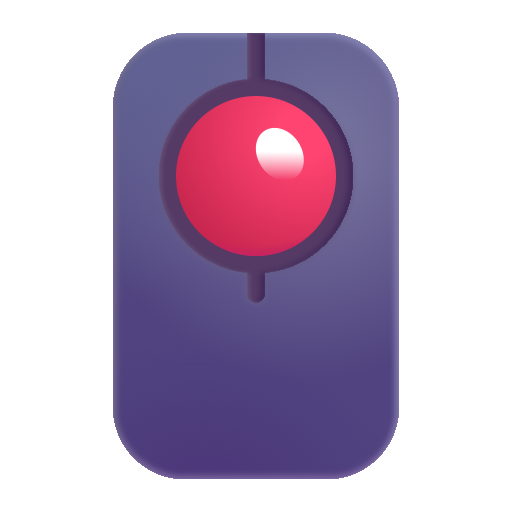
trackball color